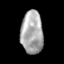
Tissue: skin
Cell type: Epithelial cells
Senescence score: 0.9066
Nuclear area (px): 930
Mean DAPI intensity: 169.657